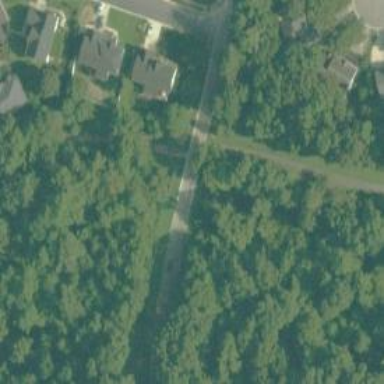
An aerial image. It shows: Asphalt cycleway with unmarked crossing.